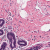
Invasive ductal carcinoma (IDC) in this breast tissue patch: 0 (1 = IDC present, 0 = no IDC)